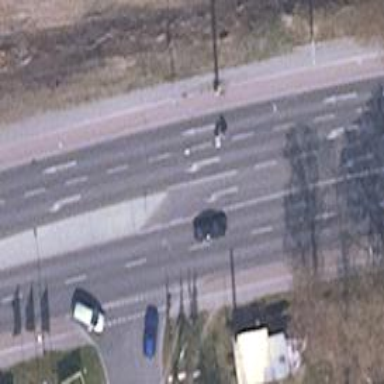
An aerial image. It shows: Primary road with asphalt surface. It has sidewalks on both sides and cycle track.